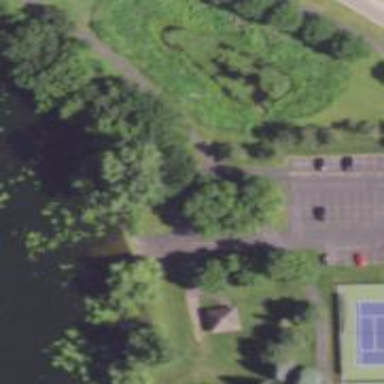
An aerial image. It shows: Slipway on leisure land.